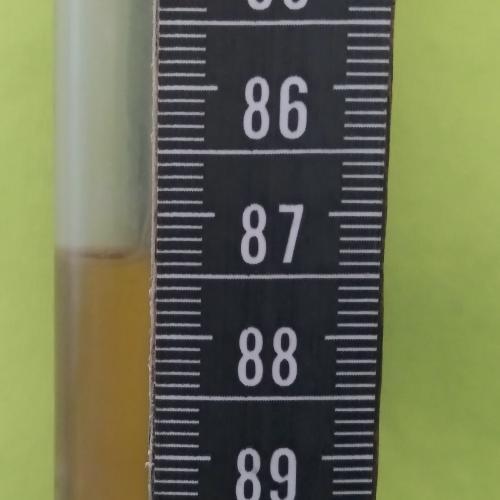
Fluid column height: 87.3 cm